Question: In my Windows Phone app's main page, users can click a button to do some stuff and that will trigger the live tile to update.
The problem I am having is, if the user clicks the button and then hit the phone's Back button really quickly, the live tile sometimes will not render properly. This issue rarely happens, but it does happen and when it happens it just looks bad...

The way I implement the live tile is, create a user control that looks exactly the same as the live tile and then save it to isolated storage. Then retrieve it and store it in a FliptileData object. Finally I call the Update method on the ShellTile. Please see the following piece of code to demonstrate the process.
'''
// the function that saves the user control to isolated storage
public Uri SaveJpegToIsolatedStorage(FrameworkElement tile, string suffix, int tileWidth = 336, int tileHeight = 336)
{
var bmp = new WriteableBitmap(tileWidth, tileHeight);
// Force the content to layout itself properly
tile.Measure(new Size(tileWidth, tileHeight));
tile.Arrange(new Rect(0, 0, tileWidth, tileHeight));
bmp.Render(tile, null);
bmp.Invalidate();
// Obtain the virtual store for the application
IsolatedStorageFile myStore = IsolatedStorageFile.GetUserStoreForApplication();
using (IsolatedStorageFileStream fileStream = new IsolatedStorageFileStream(IsolatedStorageFileName + suffix, FileMode.Create, myStore))
{
try
{
bmp.SaveJpeg(fileStream, tileWidth, tileHeight, 0, 100);
}
catch (Exception)
{
return null;
}
}
return new Uri("isostore:/" + IsolatedStorageFileName + suffix, UriKind.Absolute);
}
// save the user control to isolated storage and prepare the FlipTileData object
wideFrontTileImage = SaveJpegToIsolatedStorage((UserControl)this.WideFrontTile, "_wide_front", 691);
var flipTileData = new FlipTileData();
flipTileData.WideBackgroundImage = wideFrontTileImage;
return flipTileData;
// update the live tile
var shellTile = ShellTile.ActiveTiles.FirstOrDefault();
shellTile.Update(customTile.GetFlipTileData(data.UndoneMemosCount == "0" && data.TotalMemosCount == "0"));
'''
I think the reason that's causing all this is, when the user clicks the Back button too quickly, the OS terminates all the processes running within the app and the rendering wasn't done at that time. I'm thinking if there's a way to know when the rendering is finished, so I can cancel the Back button and wait until it's finished then manually exit the app. But I simply dunno how...
Any help on this one will be greatly appreciated!
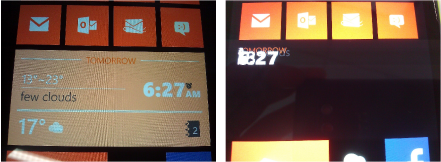
Answer: I have ran into similar issue in my WP8 app. The problem was that I was updating my Tile in ApplicationDeactivated event handler. The thing is you should not update your tiles there, but rather in your MainPage.OnNavigatedFrom override. Once I changed this, it works just fine.